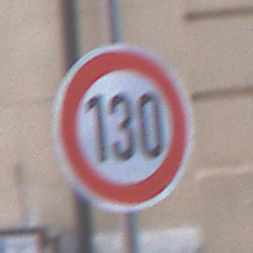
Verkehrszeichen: Geschwindigkeit130
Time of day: MorningAfternoon
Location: Outdoor (Urban)
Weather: PartlyCloudy
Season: NotSpecified
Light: Natural